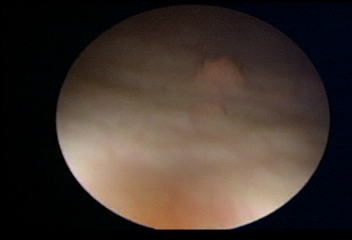
Modality: WLC
Class: Malignant
Subclass: LowGradePapillary
Lesion: L1
Stage: Ta
Morphology: Papillary
Bladder cancer association: Yes
Annotated structures: Tumor